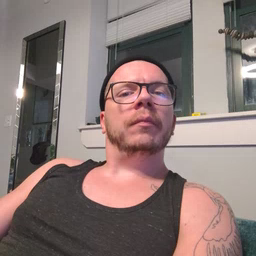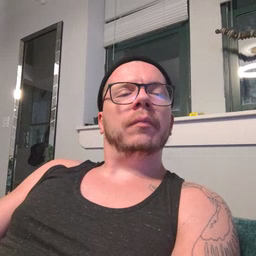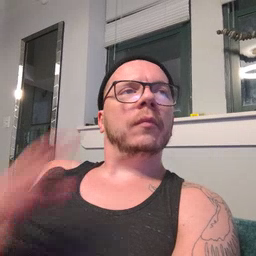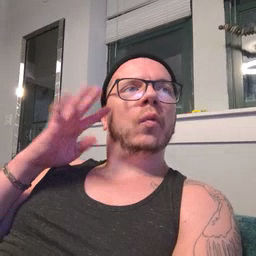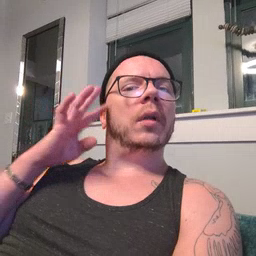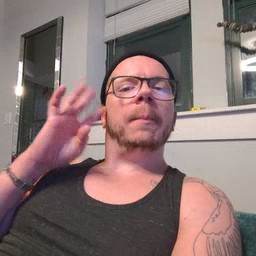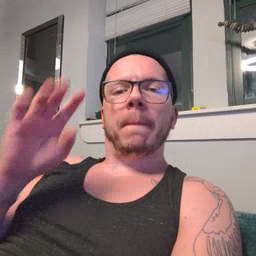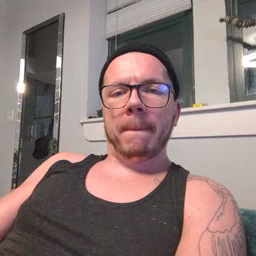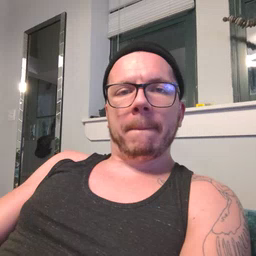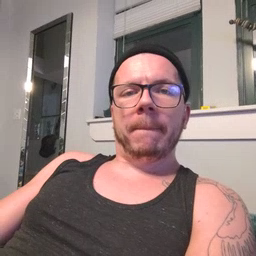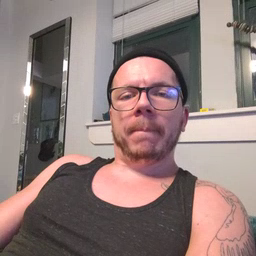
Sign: noisy